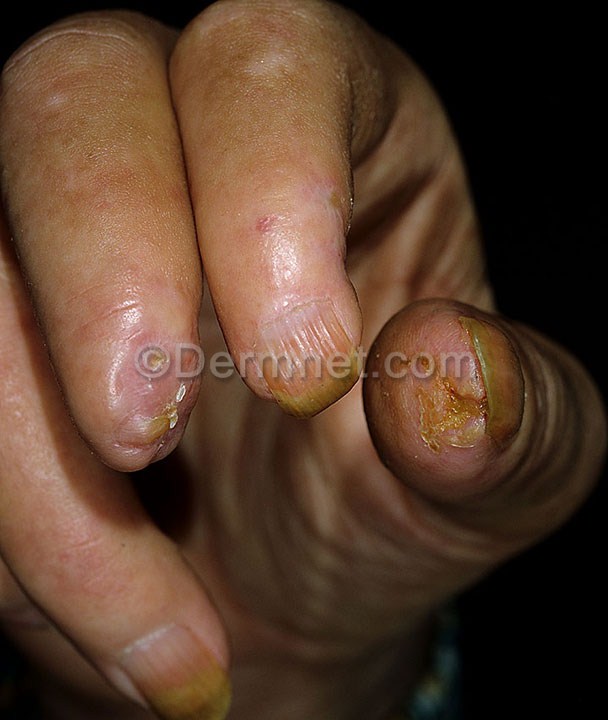
Disease: Lupus and other Connective Tissue diseases